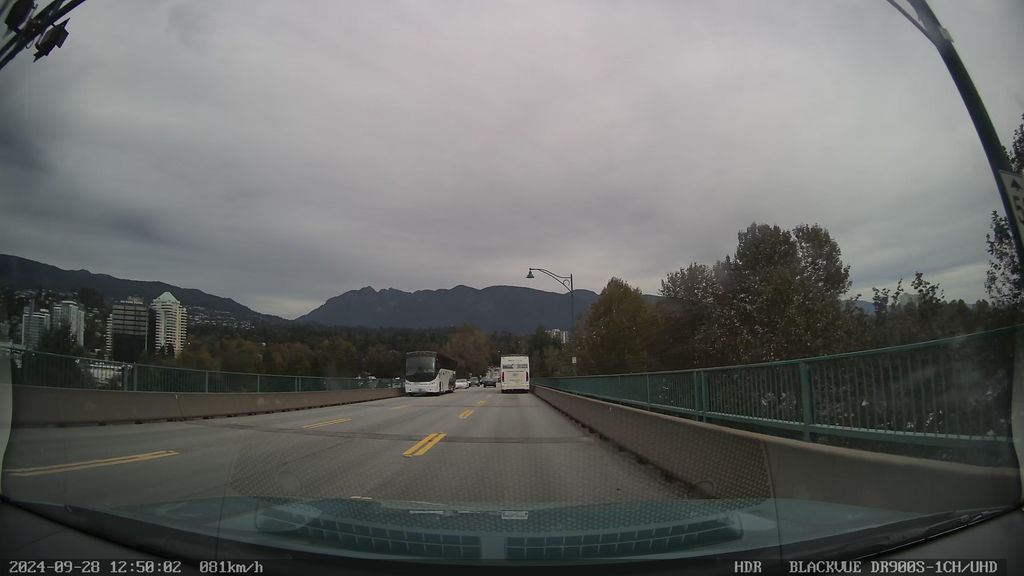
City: vancouver